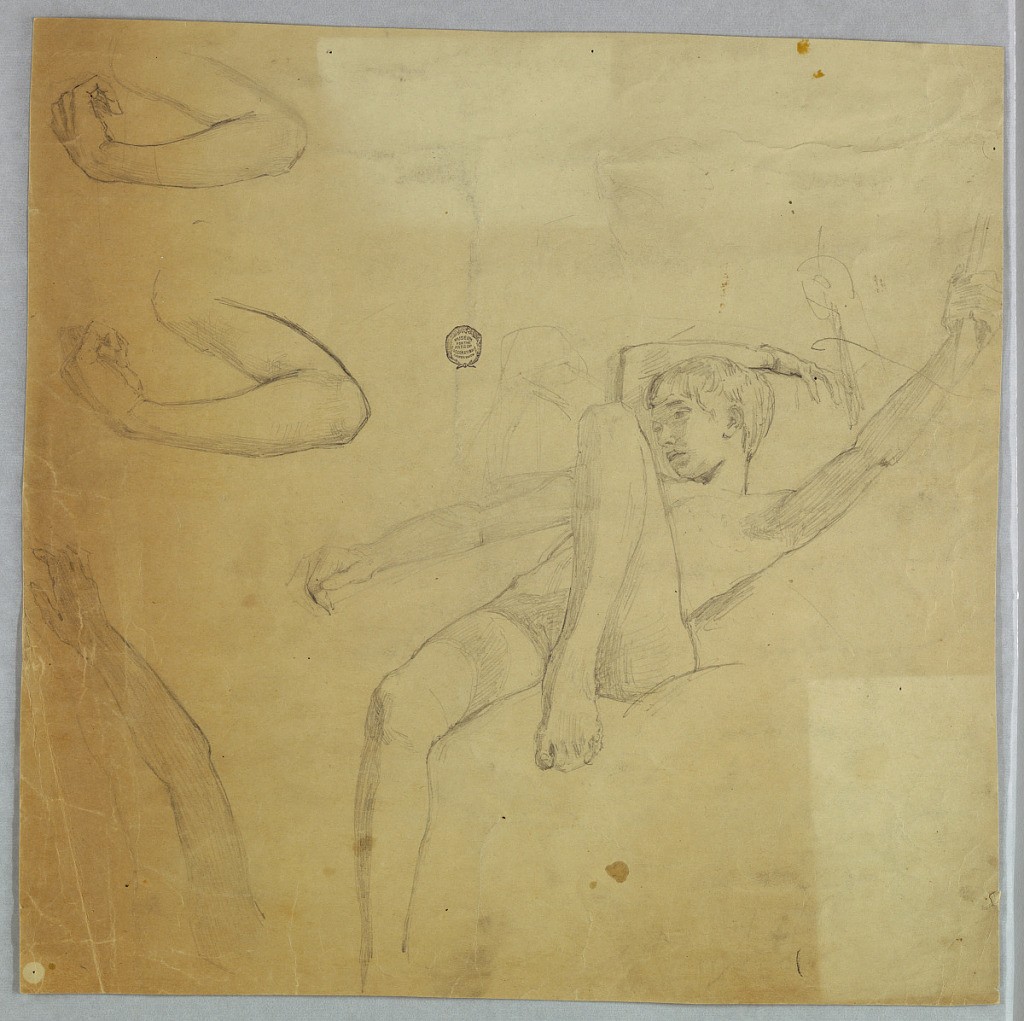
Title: Sketches of Nude Figure and Arms
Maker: Francis Augustus Lathrop, American, 1849–1909
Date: ca. 1895
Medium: Graphite on paper
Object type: Drawing
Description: Nude male figure laying back and slightly to the right, with arms over head and left knee drawn up. Alternate position for right arm indicated. Additional sketches of arms, at left.